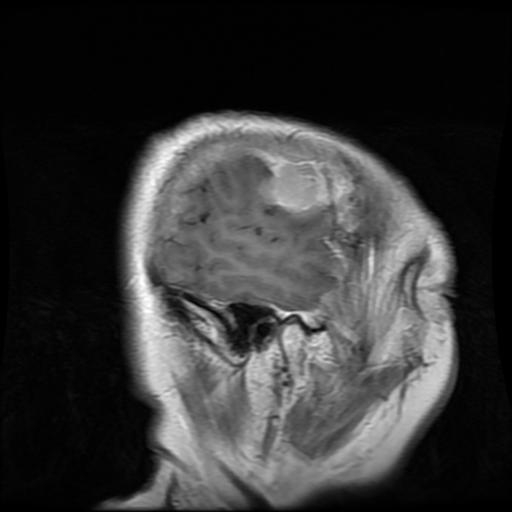
Label: meningioma